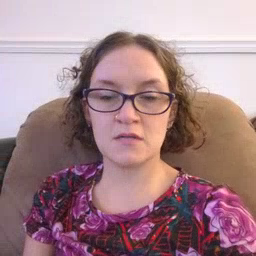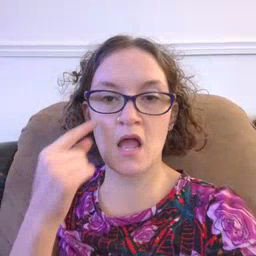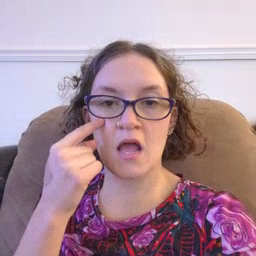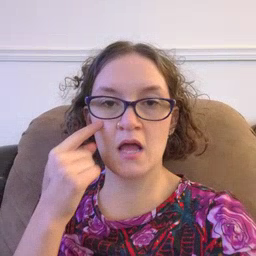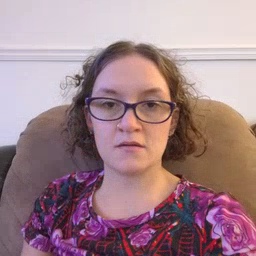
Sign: eye